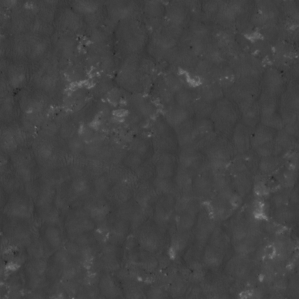
Label: non_frost